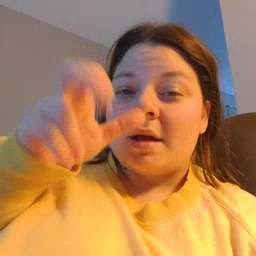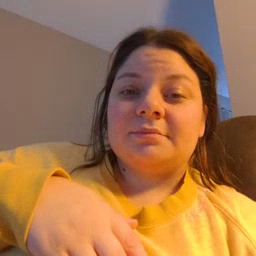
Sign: bug